Question: I'm compiling a CMake-based project (SOCI to be specific), that depends on SQLite. This being Windows, there are no standard paths for the project to look into, so it can't find SQLite, and I get this when configuring:
'''
SQLite3 not found, some libraries or features will be disabled.
See the documentation for SQLite3 or manually set these variables:
SQLITE3_INCLUDE_DIR = SQLITE3_INCLUDE_DIR-NOTFOUND
SQLITE3_LIBRARIES = SQLITE3_LIBRARY-NOTFOUND
'''
The SQLite lib and header files are at
'''
c:\Workspace\SQLite\Release\SQLite.lib
c:\Workspace\SQLite\SQLite\sqlite3.h
c:\Workspace\SQLite\SQLite\sqlite3ext.h
'''
Is it possible to tell CMake GUI where they are so it can find them?
I'm talking about the GUI, not the command line. This is what the GUI looks like:

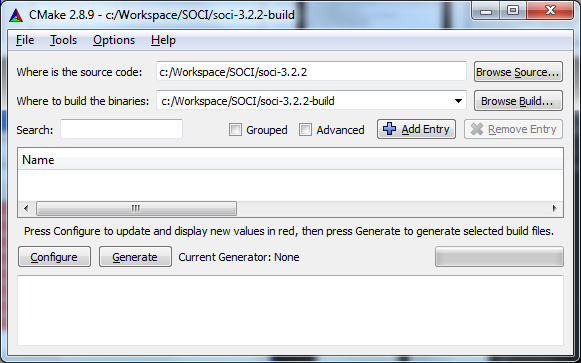
Answer: Try "Add Entry" button, it is equivalent to <URL>